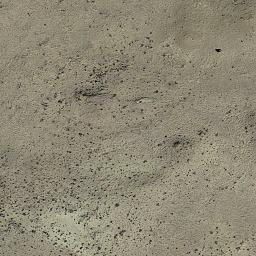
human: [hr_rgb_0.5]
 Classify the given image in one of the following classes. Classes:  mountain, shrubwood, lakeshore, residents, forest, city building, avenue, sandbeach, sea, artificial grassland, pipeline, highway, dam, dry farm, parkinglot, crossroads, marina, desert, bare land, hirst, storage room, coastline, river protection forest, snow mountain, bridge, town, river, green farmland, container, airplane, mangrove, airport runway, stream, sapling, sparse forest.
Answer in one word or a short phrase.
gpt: bare land